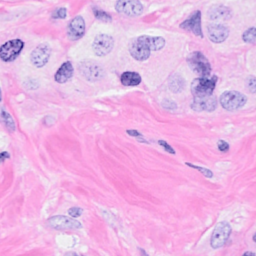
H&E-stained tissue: Breast